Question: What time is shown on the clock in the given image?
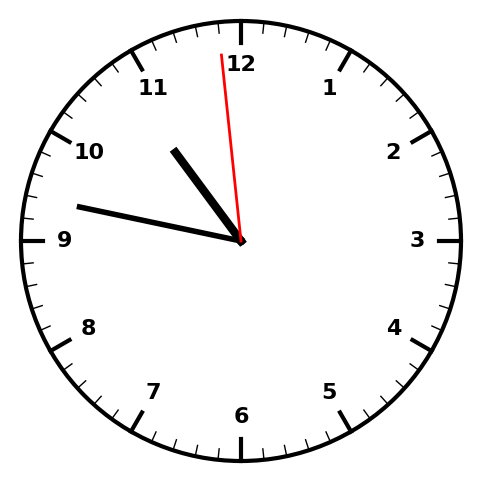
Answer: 10:46:59